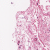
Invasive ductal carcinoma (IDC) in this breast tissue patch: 0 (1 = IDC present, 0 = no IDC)